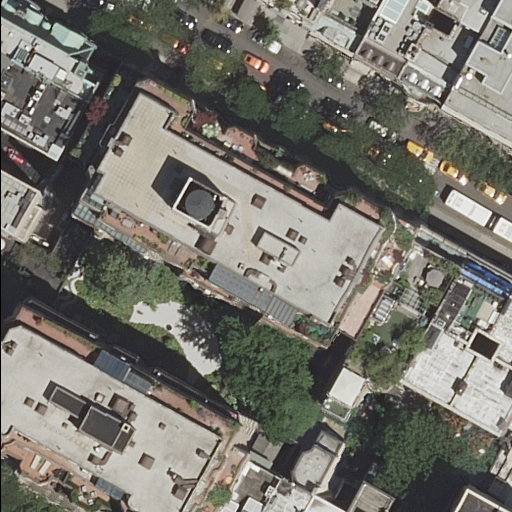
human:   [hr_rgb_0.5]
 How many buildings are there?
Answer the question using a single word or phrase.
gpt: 19

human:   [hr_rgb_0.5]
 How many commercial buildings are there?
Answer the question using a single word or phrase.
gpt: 3

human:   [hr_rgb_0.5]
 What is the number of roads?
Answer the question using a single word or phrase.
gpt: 1

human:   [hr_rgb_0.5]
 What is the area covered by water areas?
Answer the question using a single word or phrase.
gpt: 0m2

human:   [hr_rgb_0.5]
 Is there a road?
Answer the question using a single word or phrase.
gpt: yes

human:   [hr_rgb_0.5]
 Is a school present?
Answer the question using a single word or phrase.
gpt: yes

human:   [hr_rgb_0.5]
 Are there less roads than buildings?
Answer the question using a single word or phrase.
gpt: yes

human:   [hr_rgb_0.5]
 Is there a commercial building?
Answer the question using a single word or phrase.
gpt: yes

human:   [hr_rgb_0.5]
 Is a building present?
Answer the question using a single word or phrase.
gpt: yes

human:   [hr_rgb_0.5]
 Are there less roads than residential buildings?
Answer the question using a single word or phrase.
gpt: yes

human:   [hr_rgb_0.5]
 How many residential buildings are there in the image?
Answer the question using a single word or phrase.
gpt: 13

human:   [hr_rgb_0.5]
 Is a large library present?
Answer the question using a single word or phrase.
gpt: no

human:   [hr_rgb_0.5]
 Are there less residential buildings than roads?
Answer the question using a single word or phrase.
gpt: no

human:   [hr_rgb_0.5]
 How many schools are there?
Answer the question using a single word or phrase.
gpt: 1

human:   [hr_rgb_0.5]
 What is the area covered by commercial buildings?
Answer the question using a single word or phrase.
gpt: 85m2

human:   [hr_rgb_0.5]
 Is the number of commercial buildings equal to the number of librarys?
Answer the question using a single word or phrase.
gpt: no

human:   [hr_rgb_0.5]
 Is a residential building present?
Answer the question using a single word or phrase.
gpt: yes

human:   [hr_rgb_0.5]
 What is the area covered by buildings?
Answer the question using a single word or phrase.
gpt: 6297m2

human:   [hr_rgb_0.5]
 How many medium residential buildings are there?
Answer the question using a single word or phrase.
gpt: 8

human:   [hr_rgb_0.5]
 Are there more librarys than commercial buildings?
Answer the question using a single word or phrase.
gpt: no

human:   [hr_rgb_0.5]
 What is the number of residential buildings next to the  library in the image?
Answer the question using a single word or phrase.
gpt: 13

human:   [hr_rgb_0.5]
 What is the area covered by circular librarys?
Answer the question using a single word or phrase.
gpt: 0m2

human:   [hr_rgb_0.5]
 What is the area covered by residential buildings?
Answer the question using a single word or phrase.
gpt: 5923m2

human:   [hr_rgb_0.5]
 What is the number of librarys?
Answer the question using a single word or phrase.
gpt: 1

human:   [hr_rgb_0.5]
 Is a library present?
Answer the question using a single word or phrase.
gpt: yes

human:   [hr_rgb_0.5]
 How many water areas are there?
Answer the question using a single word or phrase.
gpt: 0

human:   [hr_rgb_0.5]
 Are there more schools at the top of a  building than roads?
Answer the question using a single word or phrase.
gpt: no

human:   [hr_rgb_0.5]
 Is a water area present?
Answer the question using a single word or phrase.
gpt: no

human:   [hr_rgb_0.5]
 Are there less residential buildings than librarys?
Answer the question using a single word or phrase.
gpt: no

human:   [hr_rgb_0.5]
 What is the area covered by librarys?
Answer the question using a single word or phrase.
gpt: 5m2

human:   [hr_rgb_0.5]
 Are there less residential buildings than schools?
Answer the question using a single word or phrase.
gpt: no

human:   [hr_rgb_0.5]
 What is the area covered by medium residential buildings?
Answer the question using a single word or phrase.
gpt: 1650m2

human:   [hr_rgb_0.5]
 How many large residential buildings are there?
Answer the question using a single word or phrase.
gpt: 2

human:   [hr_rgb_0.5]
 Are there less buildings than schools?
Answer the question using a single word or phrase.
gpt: no

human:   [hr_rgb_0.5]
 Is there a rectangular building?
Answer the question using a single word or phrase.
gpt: yes

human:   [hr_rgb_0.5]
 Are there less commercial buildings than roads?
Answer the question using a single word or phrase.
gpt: no

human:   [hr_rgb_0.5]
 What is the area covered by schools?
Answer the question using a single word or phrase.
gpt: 1m2

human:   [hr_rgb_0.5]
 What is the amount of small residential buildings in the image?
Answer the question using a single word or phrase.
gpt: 3

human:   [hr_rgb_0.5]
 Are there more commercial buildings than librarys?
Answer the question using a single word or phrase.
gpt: yes

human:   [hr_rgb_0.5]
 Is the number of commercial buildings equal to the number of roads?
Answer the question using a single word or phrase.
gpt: no

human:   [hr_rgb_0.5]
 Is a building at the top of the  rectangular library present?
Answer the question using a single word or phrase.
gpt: no

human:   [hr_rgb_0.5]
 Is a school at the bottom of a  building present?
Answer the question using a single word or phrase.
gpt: yes

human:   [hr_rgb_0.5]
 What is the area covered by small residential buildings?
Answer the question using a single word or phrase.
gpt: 87m2

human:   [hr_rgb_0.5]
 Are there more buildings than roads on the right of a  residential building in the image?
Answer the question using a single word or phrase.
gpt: yes

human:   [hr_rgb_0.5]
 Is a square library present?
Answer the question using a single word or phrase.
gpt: no

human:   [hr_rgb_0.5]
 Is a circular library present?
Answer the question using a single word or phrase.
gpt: no

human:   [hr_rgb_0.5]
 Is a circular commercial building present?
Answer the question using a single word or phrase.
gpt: no

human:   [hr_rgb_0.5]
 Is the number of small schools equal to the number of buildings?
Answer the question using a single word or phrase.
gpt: no

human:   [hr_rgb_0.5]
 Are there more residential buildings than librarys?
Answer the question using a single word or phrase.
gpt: yes

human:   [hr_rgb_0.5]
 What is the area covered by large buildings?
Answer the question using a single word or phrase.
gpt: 4186m2

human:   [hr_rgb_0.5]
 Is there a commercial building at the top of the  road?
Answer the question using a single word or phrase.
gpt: no

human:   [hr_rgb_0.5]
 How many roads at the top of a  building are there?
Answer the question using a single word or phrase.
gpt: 1

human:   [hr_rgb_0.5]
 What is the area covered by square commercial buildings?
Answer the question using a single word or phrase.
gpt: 0m2

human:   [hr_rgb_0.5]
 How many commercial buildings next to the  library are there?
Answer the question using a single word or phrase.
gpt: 3

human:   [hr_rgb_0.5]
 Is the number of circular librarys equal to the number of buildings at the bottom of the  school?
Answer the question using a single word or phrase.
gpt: no

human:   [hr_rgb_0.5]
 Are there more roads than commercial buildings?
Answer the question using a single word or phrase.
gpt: no

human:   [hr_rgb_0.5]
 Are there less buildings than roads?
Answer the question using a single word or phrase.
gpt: no

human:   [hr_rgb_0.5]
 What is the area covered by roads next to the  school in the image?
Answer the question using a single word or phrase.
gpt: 0m2

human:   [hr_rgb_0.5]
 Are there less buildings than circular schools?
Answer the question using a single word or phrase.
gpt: no

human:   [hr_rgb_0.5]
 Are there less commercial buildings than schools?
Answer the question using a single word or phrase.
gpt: no

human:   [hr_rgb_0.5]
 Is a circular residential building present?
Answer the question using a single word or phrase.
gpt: no

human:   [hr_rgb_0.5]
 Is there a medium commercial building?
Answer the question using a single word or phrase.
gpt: no

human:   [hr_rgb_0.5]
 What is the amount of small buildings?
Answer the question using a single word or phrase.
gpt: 8

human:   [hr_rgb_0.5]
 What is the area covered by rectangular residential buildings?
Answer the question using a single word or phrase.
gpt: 322m2